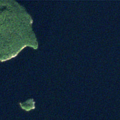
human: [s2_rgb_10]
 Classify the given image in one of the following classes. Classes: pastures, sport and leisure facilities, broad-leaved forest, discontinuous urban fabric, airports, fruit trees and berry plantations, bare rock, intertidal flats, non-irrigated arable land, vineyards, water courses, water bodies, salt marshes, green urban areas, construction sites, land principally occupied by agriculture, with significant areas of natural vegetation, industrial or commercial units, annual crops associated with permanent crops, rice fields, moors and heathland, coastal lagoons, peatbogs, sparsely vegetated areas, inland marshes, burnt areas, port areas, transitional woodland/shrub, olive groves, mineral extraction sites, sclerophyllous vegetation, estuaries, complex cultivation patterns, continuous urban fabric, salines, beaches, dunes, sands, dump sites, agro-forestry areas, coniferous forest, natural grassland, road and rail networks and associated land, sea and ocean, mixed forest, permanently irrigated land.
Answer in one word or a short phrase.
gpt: coniferous forest, water bodies